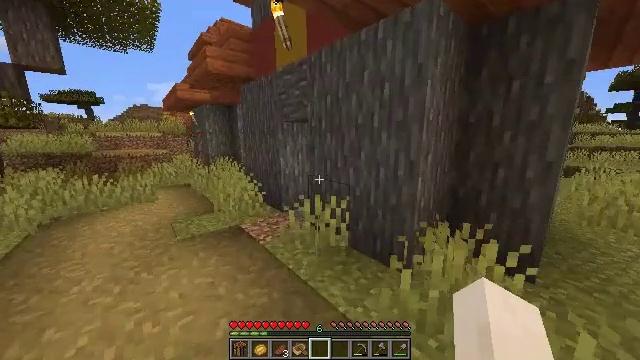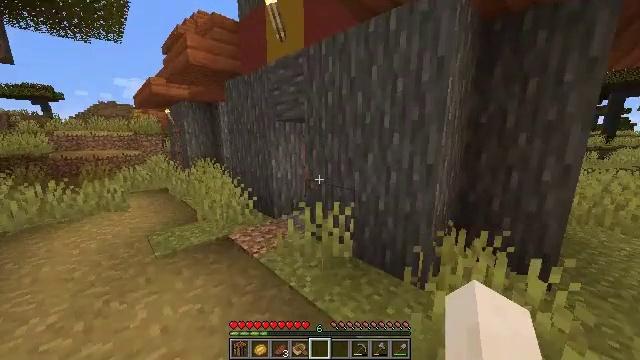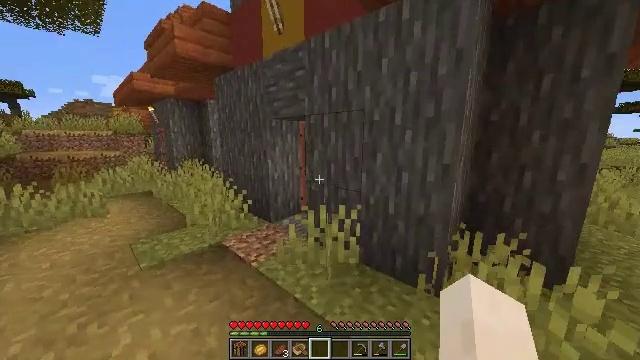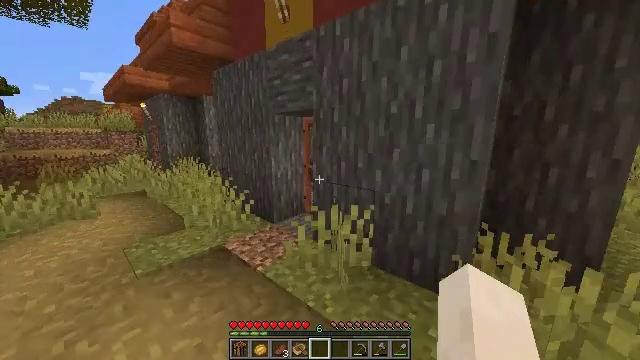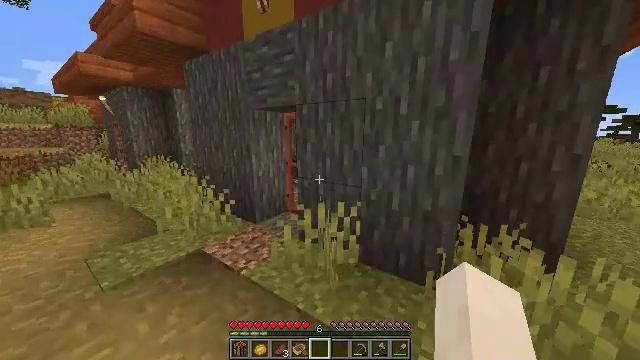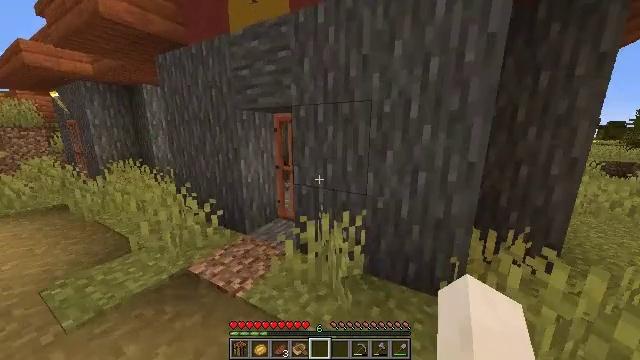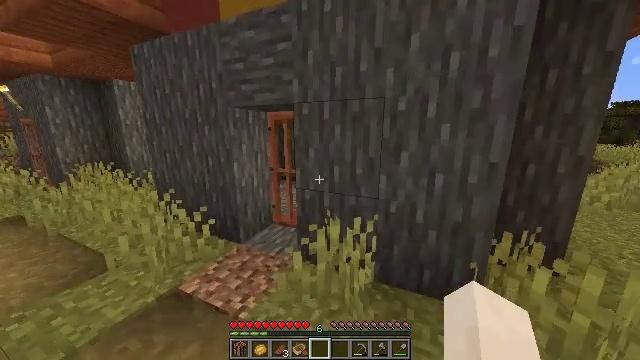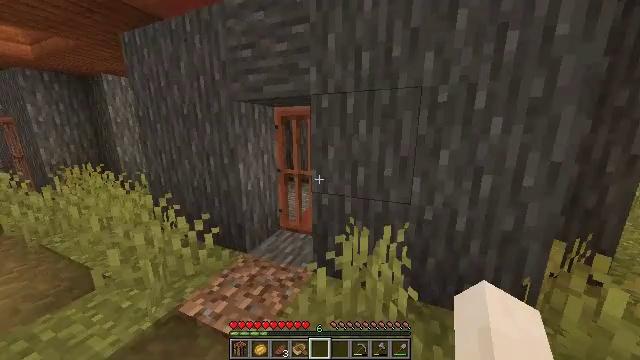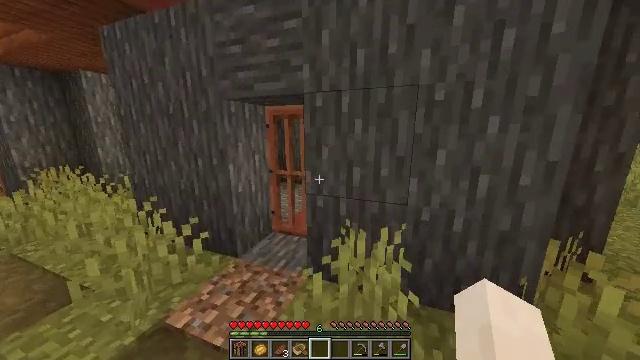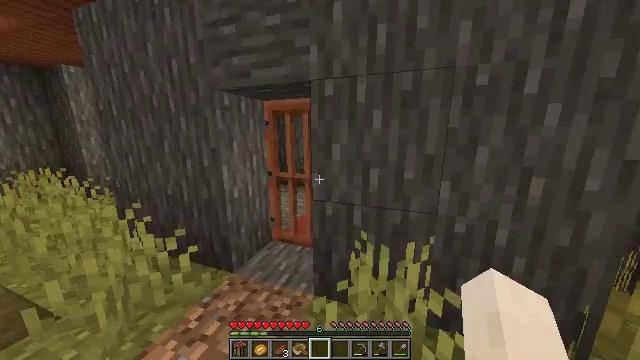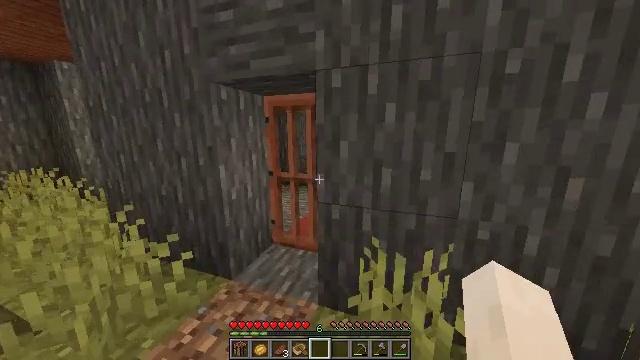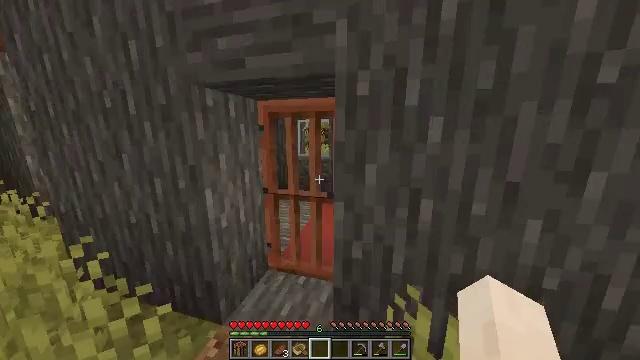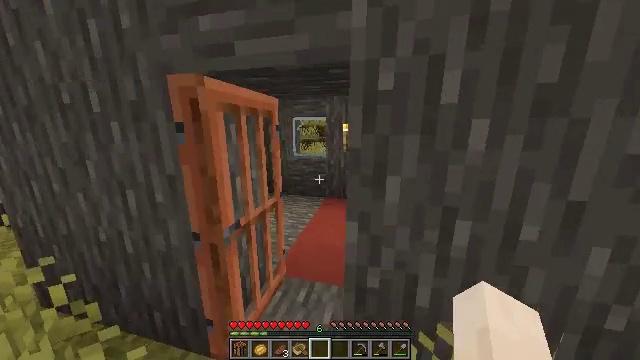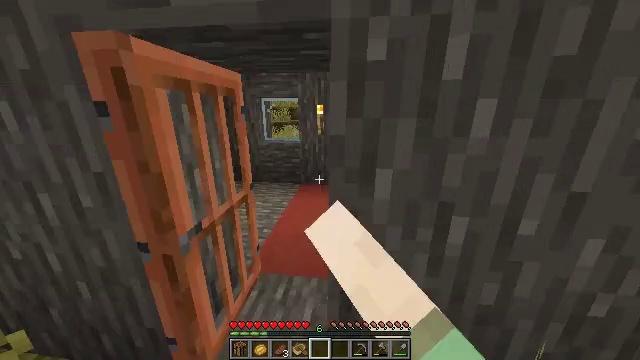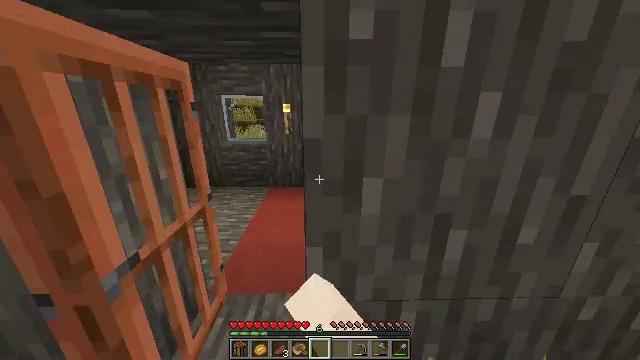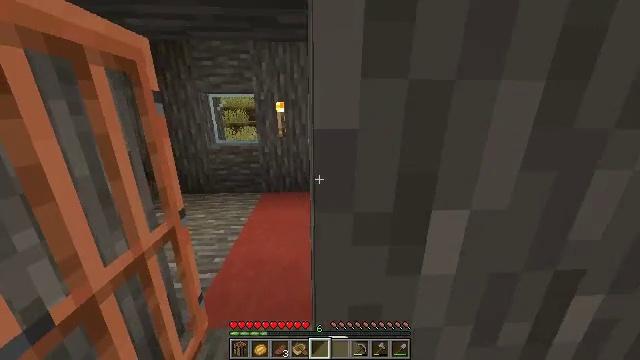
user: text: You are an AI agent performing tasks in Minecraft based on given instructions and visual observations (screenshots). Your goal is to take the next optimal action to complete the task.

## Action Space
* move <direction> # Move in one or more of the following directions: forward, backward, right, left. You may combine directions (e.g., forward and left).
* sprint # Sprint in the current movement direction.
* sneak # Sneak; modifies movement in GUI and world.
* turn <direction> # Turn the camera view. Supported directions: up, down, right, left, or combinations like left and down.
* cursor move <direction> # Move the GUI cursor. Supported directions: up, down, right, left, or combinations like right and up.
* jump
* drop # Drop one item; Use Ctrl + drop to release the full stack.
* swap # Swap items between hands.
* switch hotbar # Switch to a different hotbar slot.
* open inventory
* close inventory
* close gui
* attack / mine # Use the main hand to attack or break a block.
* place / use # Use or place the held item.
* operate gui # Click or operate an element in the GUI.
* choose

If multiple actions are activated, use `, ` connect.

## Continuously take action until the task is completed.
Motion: motion action
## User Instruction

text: Reclaim the acacia fence from a structure.
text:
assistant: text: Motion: move forward and move left, sprint, turn right
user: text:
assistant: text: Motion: move forward and move left, sprint, turn right
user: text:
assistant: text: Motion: move forward and move left, sprint, turn right
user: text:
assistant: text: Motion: move forward and move left, sprint, turn right
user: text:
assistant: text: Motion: move forward and move left, sprint, turn right
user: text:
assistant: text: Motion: move forward and move left, sprint, turn right
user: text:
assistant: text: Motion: move forward, sprint, turn right
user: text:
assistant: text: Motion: move forward, sprint, turn right
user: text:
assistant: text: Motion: move forward, sprint
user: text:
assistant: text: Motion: move forward and move left, sprint
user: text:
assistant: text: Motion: move forward and move left, sprint, turn right
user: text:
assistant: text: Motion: move forward, sprint, turn right, use / place
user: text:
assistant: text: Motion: move forward, sprint, turn right and down, use / place
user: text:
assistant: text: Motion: move forward, sprint, turn right, use / place
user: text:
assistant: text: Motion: move forward, sprint, turn right
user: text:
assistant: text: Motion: move forward, sprint, turn left and down
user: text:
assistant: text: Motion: move forward, sprint, turn down
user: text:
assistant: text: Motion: move forward and move left, sprint
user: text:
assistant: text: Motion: move forward and move left, sprint
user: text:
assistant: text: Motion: move forward, sprint
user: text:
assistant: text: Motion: move forward, sprint
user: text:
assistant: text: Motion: move forward, sprint
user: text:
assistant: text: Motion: move forward, sprint, turn right
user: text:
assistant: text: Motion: move forward and move left, sprint, turn right
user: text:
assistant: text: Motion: move forward and move left, sprint, turn right and down
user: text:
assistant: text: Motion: move forward and move left, sprint, turn right and down
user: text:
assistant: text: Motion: move forward and move left, sprint, turn right and down
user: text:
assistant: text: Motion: move forward, sprint, turn right and down
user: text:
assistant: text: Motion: move forward, turn right and down
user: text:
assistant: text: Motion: move forward